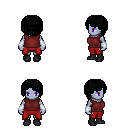
a pixel art fantasy rpg character, female body template, dark elf, purple skin, maroon sleeveless shirt, red pants, black pageboy hairstyle, white cloth bracers, black shoes, four views (front, back, left, right), 2x2 character sprite sheet, small pixel art, hard edges, no anti-aliasing